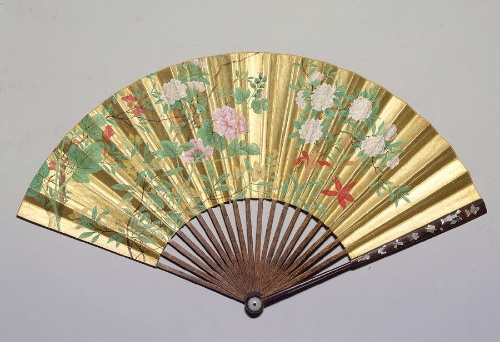
Title: 清  佚名  夏花圖  扇|Summer Flowers
Artist: Unidentified artist
Date: 18th century
Object type: Folding fan
Classification: Paintings
Medium: Folding fan; ink and color on gold paper with bamboo frame inlaid with mother-of-pearl, ivory and jade
Culture: China
Period: Qing dynasty (1644–1911)
Dimensions: 16 5/8 x 29 1/4 in. (42.2 x 74.3 cm)
Department: Asian Art
Credit line: Purchase, The Dillon Fund Gift, 1982
Accession year: 1982
Repository: Metropolitan Museum of Art, New York, NY
Tags: Flowers